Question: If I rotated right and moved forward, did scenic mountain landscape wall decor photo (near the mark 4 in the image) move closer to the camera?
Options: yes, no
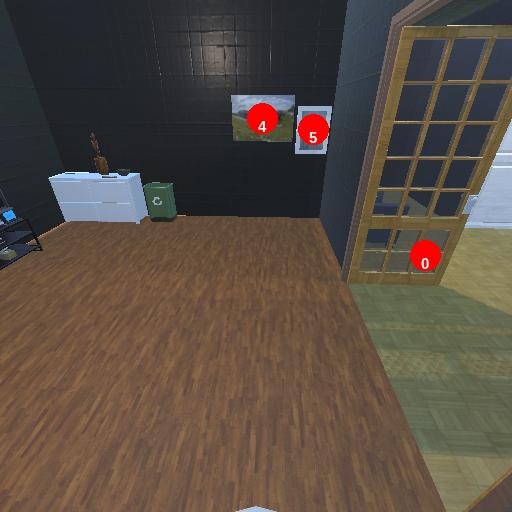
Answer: yes